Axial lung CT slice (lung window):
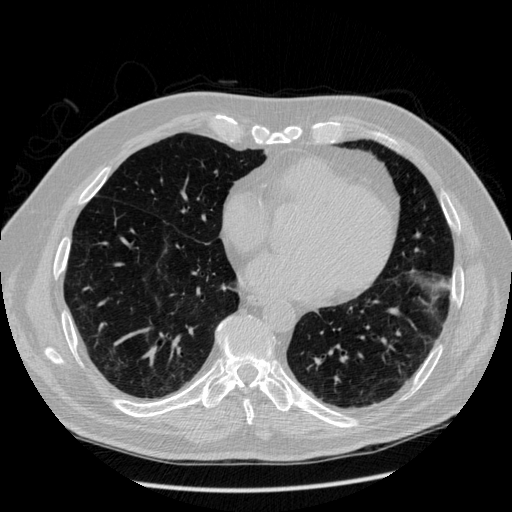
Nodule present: no